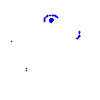
Particle: kaon